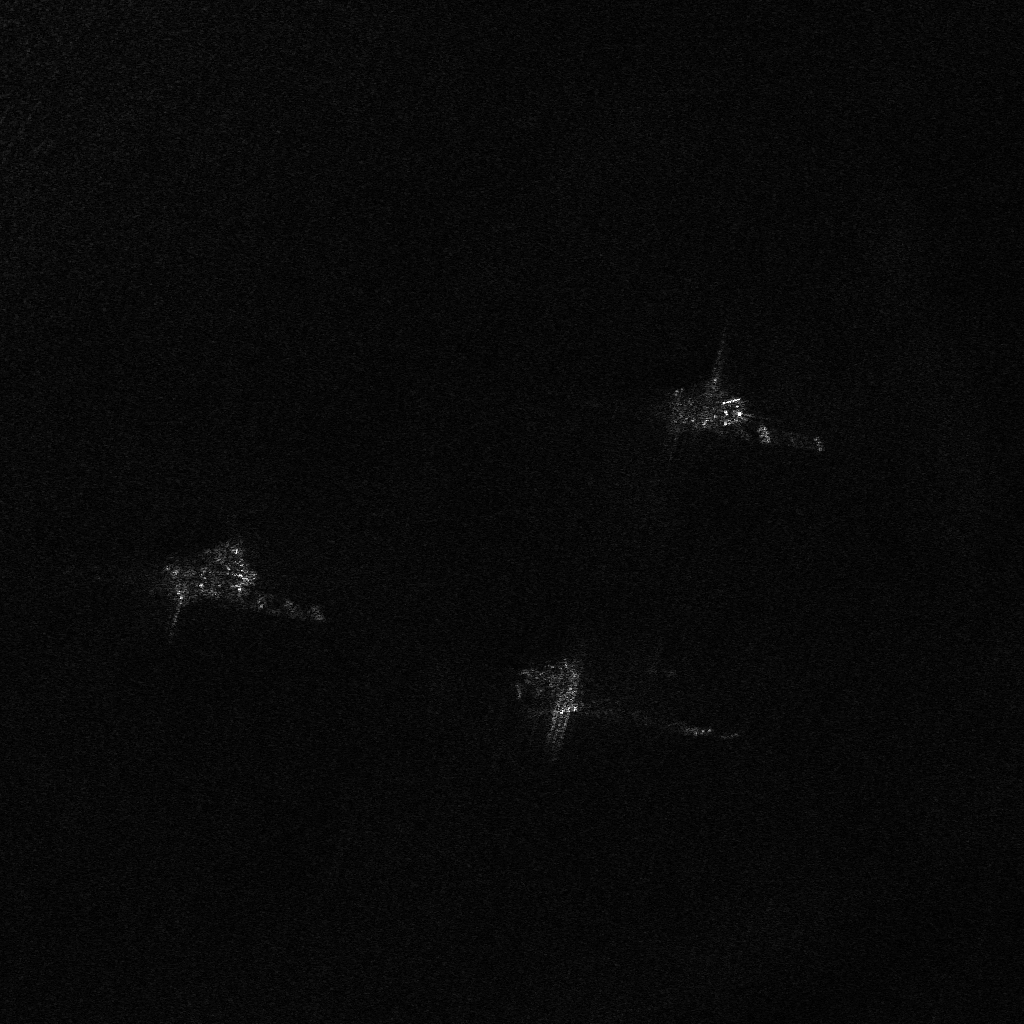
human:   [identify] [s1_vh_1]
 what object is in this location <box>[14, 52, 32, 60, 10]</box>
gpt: <ref>1 large container at the left</ref>